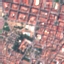
Label: Residential